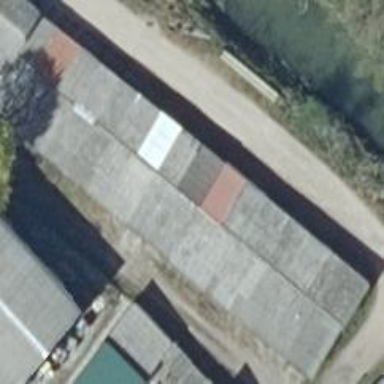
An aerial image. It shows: Group of garages.